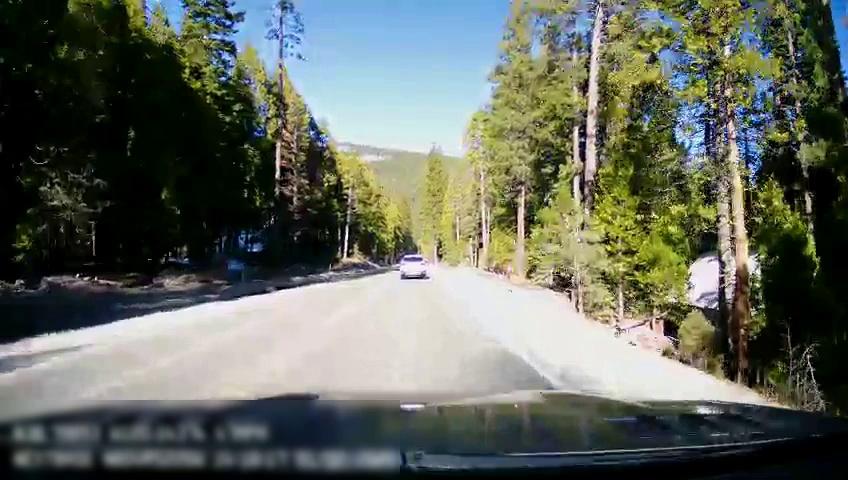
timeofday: Day
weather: Sunny
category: Drivable Space
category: Vehicles | SUV
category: Lanes | Current Lane